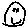
Label: smiley face